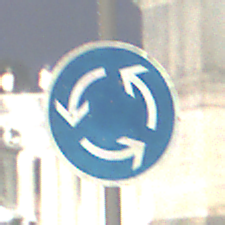
Verkehrszeichen: Kreisverkehr
Umgebung: Outdoor, Urban
Tageszeit: Night
Wetter: PartlyCloudy
Licht: Artificial
Jahreszeit: NotSpecified
Kontrast: HighContrast